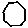
Label: hexagon